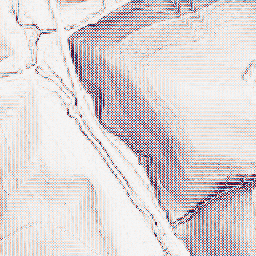
Category: wavelet
Decomposition family: wavelet_biorthogonal
Decomposition parameters: wavelet: bior1.3
level: 1
Upsampling method: nearest
Upsampling parameters: scale: 2
Upsampling scale: 2